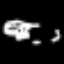
Label: frog